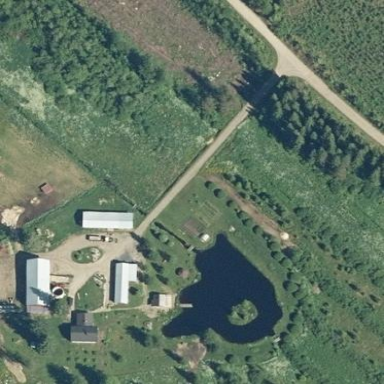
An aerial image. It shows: Farmyard area.